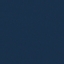
Label: SeaLake